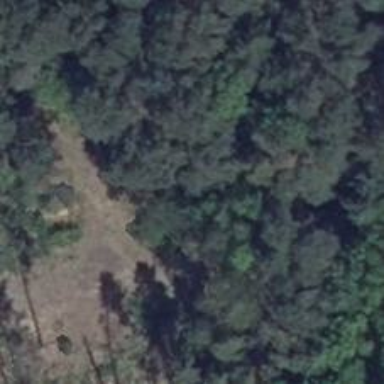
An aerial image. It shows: Hunting stand.